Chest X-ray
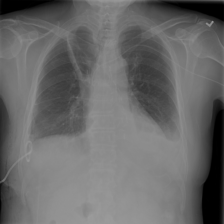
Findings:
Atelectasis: negative
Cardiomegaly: negative
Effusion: negative
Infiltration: negative
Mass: negative
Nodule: negative
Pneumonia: negative
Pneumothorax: negative
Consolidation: negative
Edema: negative
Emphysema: negative
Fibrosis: negative
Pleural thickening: negative
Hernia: negative